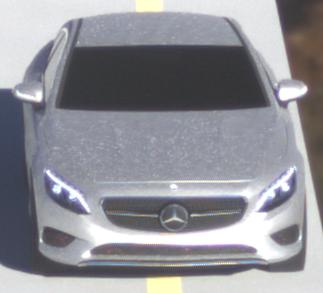
Make: Mercedes-Benz
Model: S 400 Coupé
Detailed model: S-Class (217) Coupé
Model produced from: 2015/10
Model produced until: 2017/09
Doors: 2
Color: white
Road condition: dry road
Daytime: morning or afternoon
Contrast: high contrast